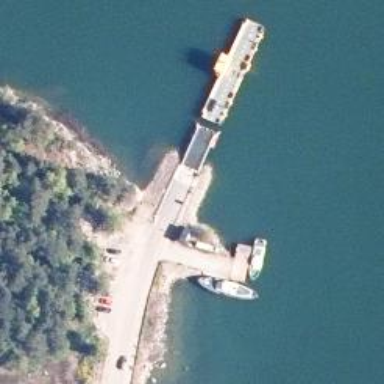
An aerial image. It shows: Tertiary ferry.